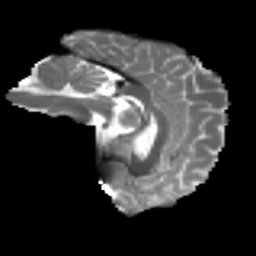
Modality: T2w
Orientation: sagittal
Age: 29
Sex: male
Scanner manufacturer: ge
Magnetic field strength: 3 T
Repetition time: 7.8 s
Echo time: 0.0607 s